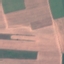
Land use / land cover class: AnnualCrop